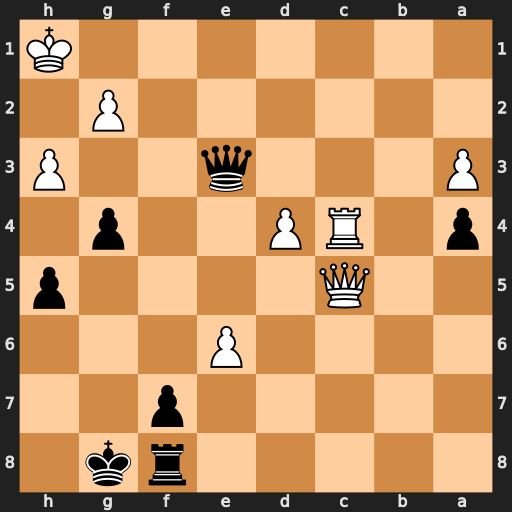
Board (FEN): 5rk1/5p2/4P3/2Q4p/p1RP2p1/P3q2P/6P1/7K
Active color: b
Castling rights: -
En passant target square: -
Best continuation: Qe1+ Kh2 g3#